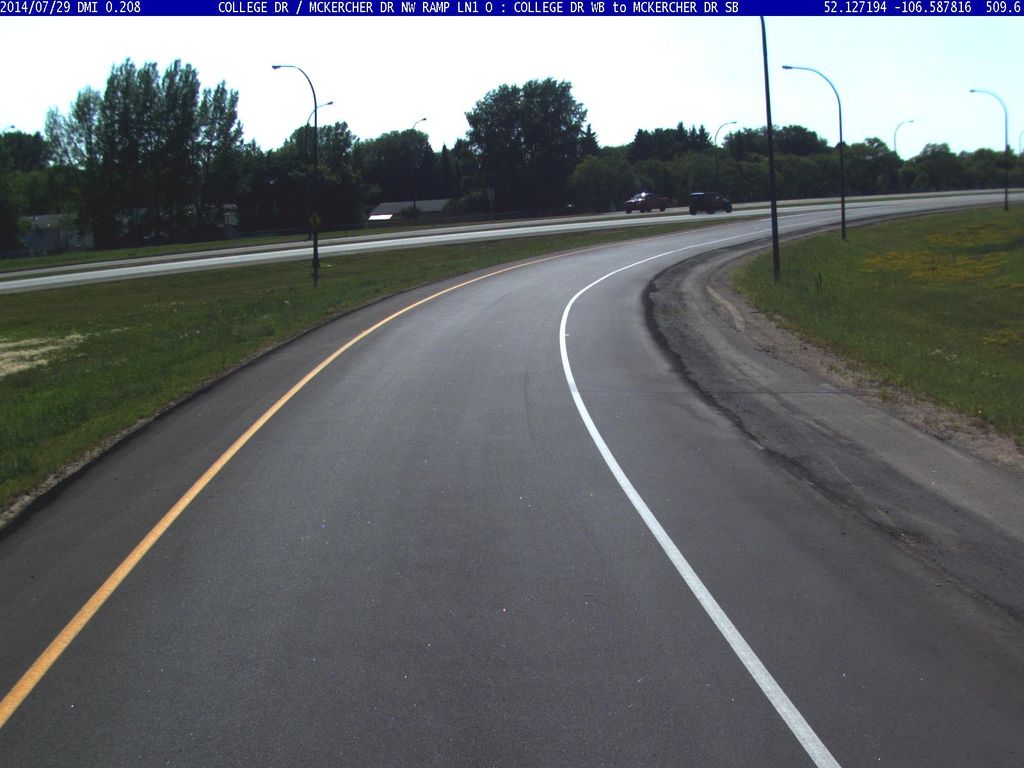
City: saskatoon